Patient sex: M
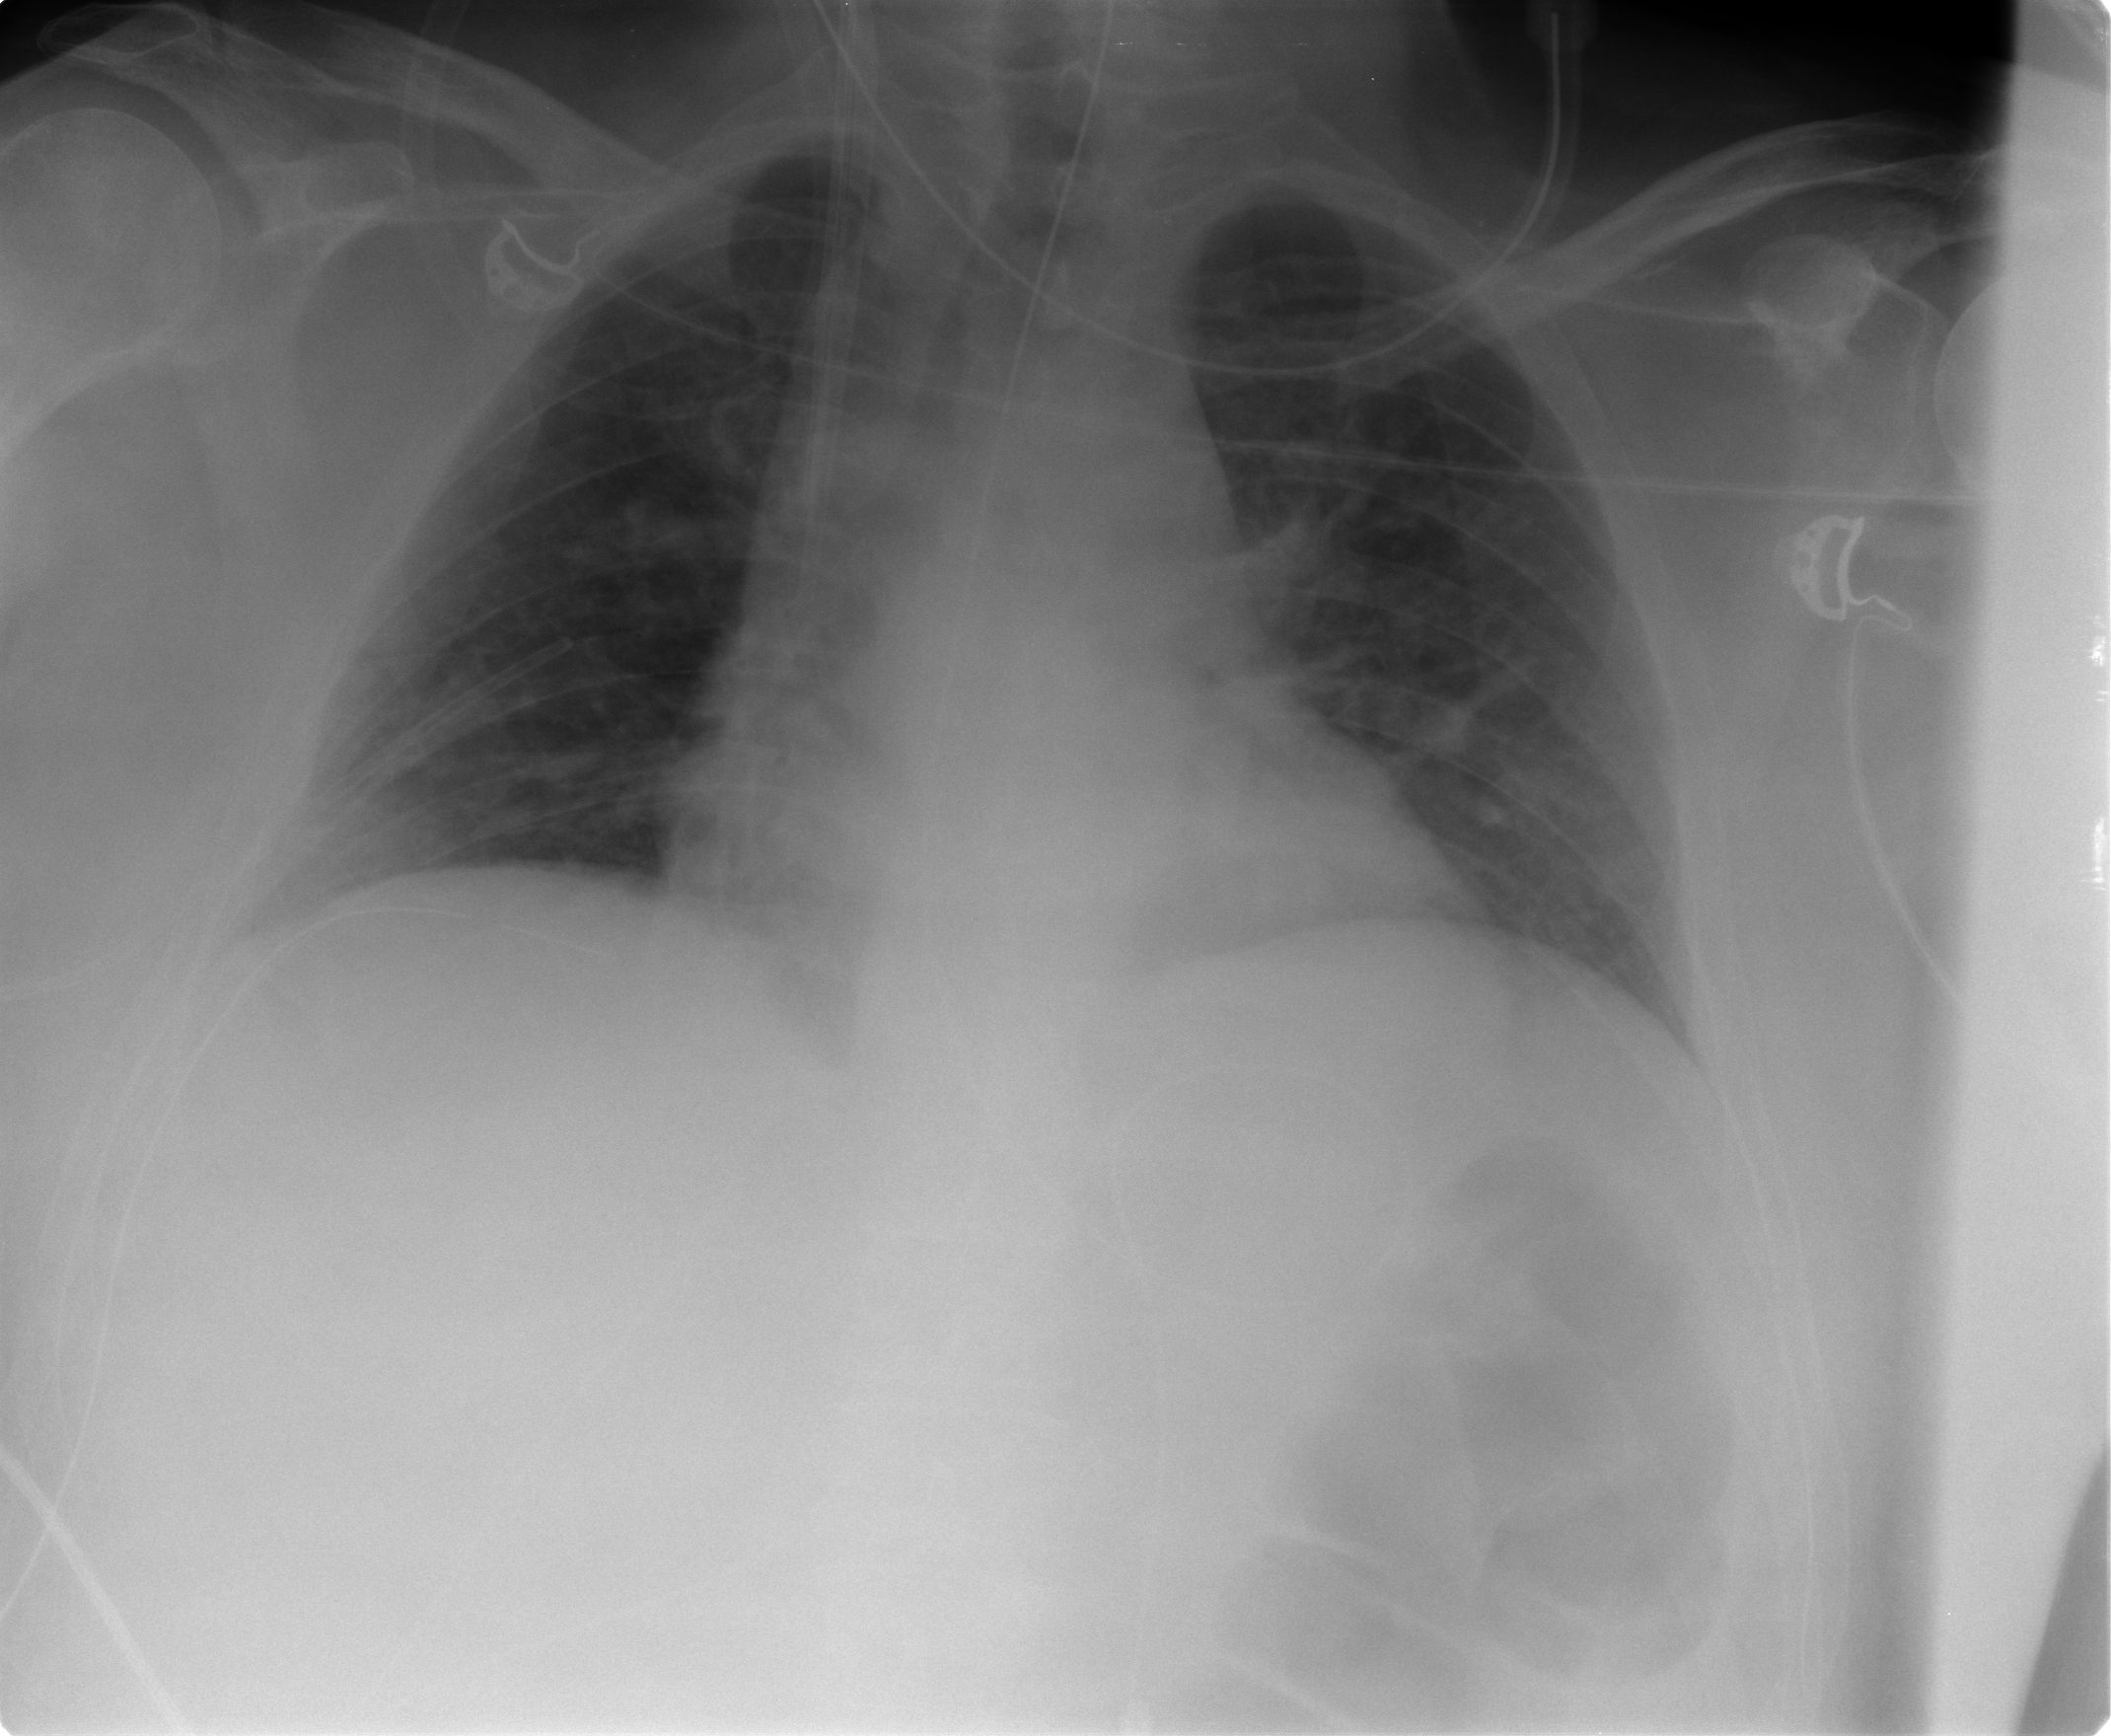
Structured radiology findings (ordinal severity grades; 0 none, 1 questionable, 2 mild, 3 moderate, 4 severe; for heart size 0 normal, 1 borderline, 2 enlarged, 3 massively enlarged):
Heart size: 1
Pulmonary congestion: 2
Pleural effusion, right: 1
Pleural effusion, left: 1
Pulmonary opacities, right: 0
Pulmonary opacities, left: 2
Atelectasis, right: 2
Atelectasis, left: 2